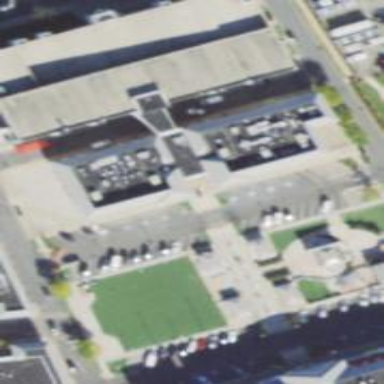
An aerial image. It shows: Building with flat roof. The building has multiple parts.